Question:
'''
<selector xmlns:android="http://schemas.android.com/apk/res/android">
<item>
<shape android:shape="oval">
<solid android:color="#56ECFC"/>
<size android:width="400dp" android:height="400dp"/>
<stroke android:color="#62DEF5" android:width="30dp"/>
<stroke android:color="#4CCCF7" android:width="25dp"/>
</shape>
</item>
'''
'
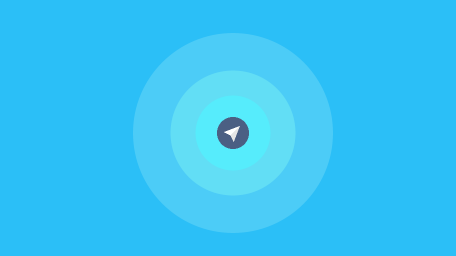
Answer: try this using below code you can draw 4 circles
'''
<?xml version="1.0" encoding="utf-8"?>
<layer-list xmlns:android="http://schemas.android.com/apk/res/android"
>
<!-- Larger blue circle in back -->
<item
>
<shape android:shape="oval">
<solid android:color="#00f"/>
<size
android:width="30dp"
android:height="30dp"/>
</shape>
</item>
<!-- Smaller red circle in front -->
<item
>
<shape android:shape="oval">
<!-- transparent stroke = larger_circle_size - smaller_circle_size -->
<stroke android:color="@android:color/transparent"
android:width="5dp"/>
<solid android:color="#f00"/>
<size
android:width="25dp"
android:height="25dp"/>
</shape>
</item>
<item android:top="2dp"
android:right="2dp"
android:bottom="2dp"
android:left="2dp"
>
<shape android:shape="oval">
<!-- transparent stroke = larger_circle_size - smaller_circle_size -->
<stroke android:color="@android:color/transparent"
android:width="5dp"/>
<solid android:color="#f000"/>
<size
android:width="20dp"
android:height="20dp"/>
</shape>
</item>
<item
android:top="5dp"
android:right="5dp"
android:bottom="5dp"
android:left="5dp"
>
<shape android:shape="oval">
<!-- transparent stroke = larger_circle_size - smaller_circle_size -->
<stroke android:color="@android:color/transparent"
android:width="5dp"/>
<solid android:color="#fff0"/>
<size
android:width="20dp"
android:height="20dp"/>
</shape>
</item>
</layer-list>
'''
<URL>